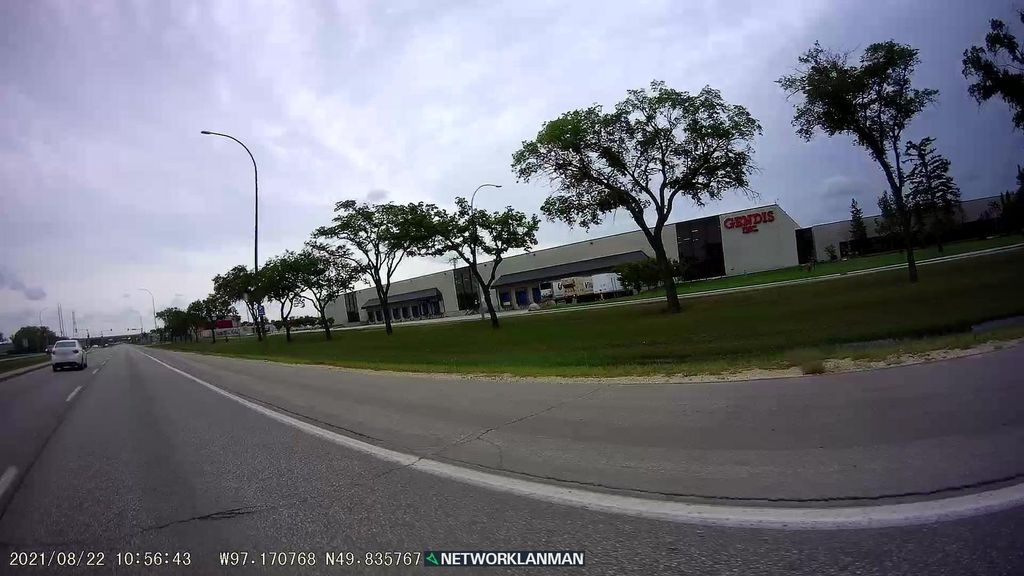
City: winnipeg